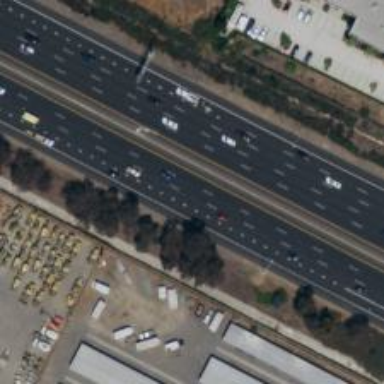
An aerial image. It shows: Asphalt motorway.